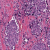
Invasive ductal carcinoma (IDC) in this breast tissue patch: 1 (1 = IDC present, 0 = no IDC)